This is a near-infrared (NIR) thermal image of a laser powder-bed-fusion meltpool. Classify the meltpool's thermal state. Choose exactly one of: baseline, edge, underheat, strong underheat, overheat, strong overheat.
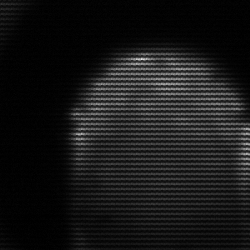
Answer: edge